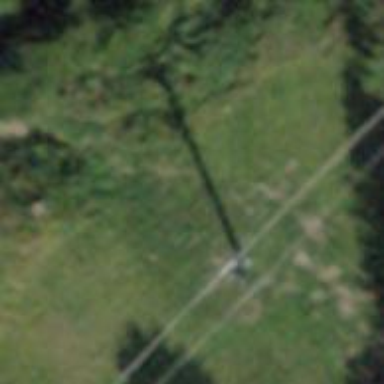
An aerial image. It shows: Power pole.